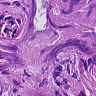
Metastatic tissue present: yes